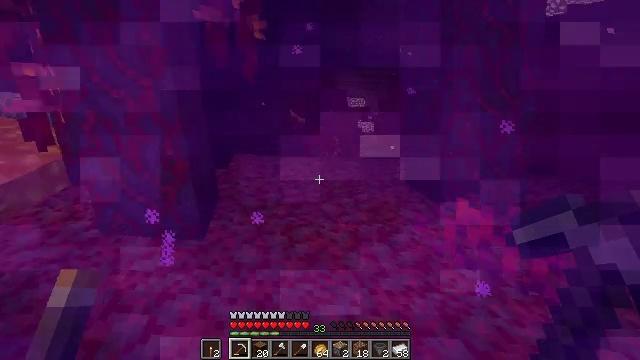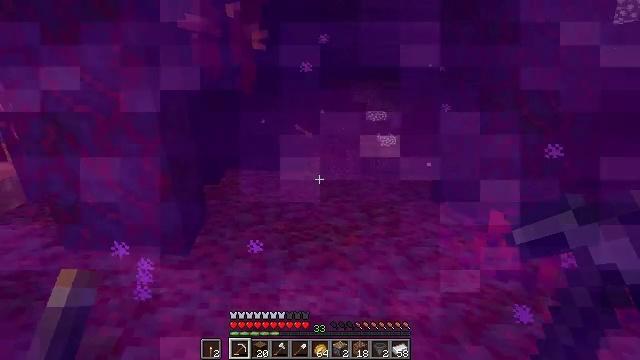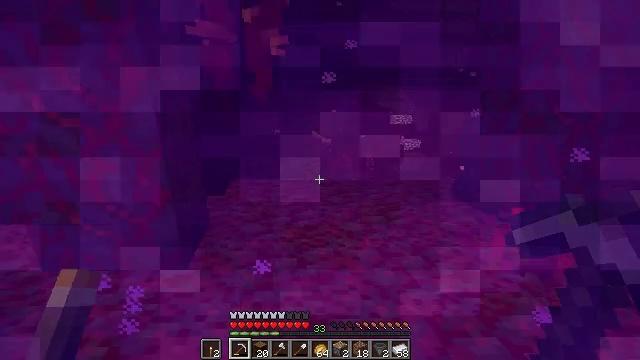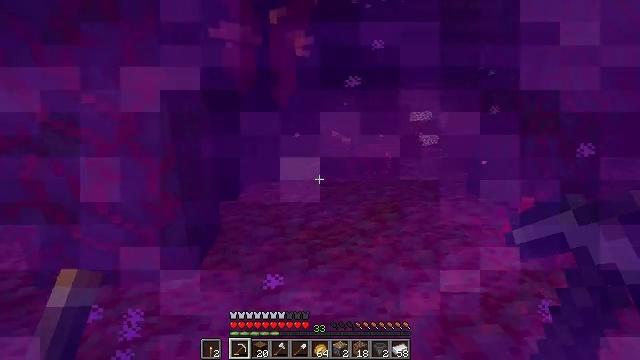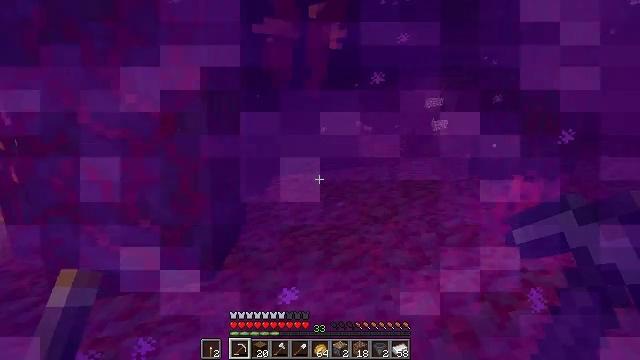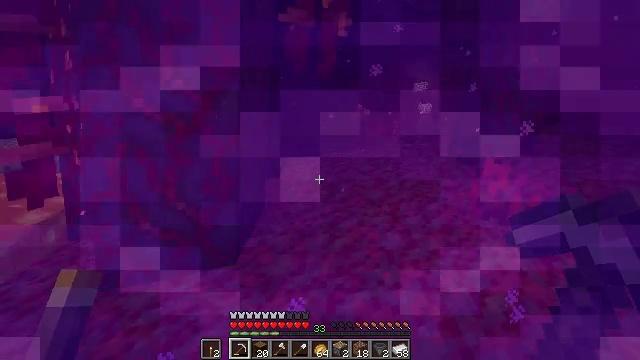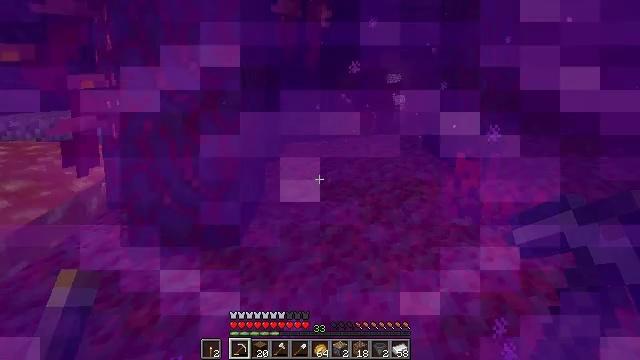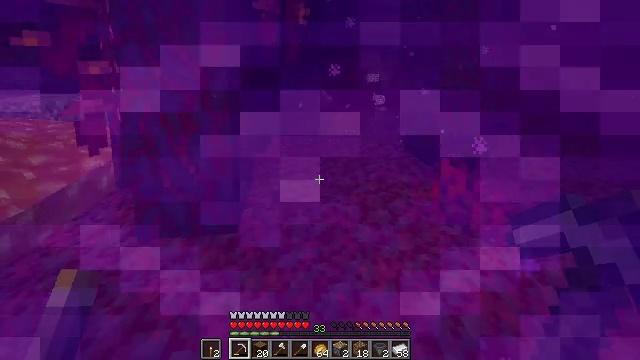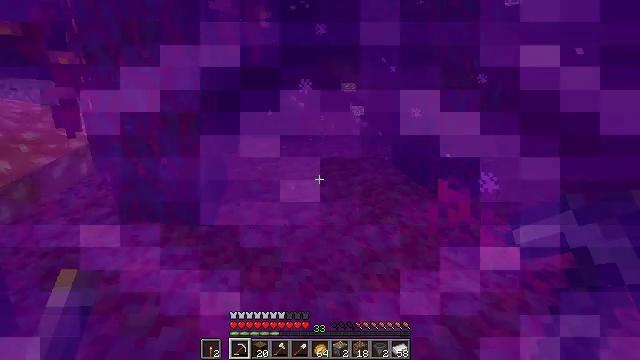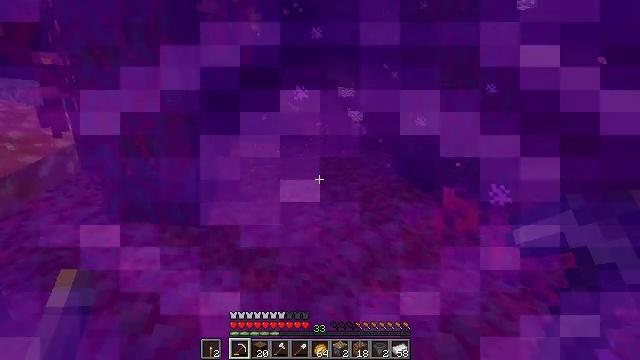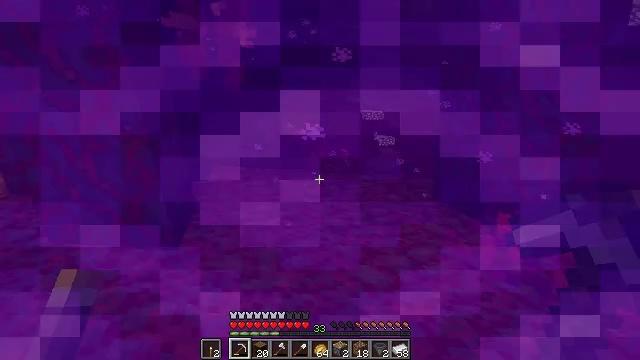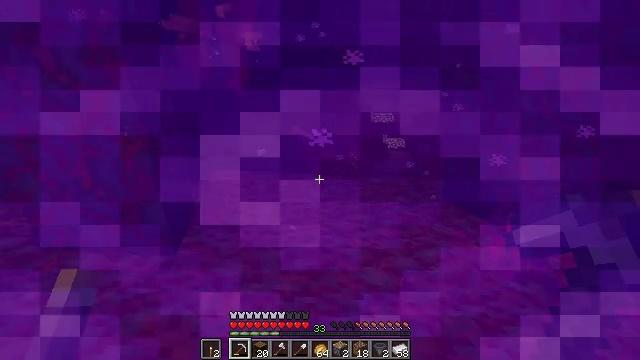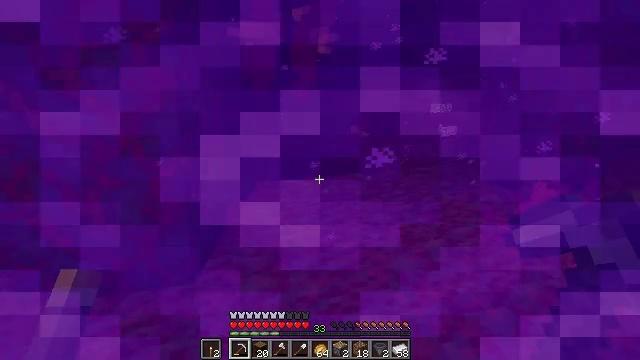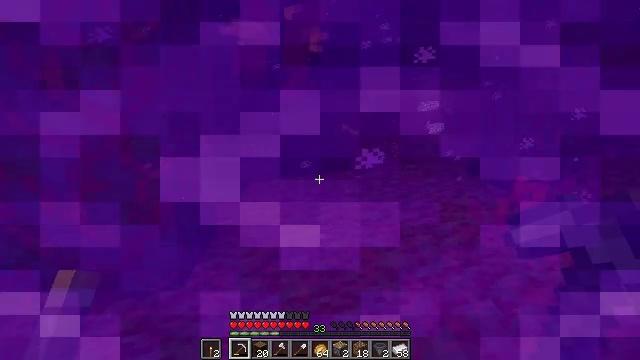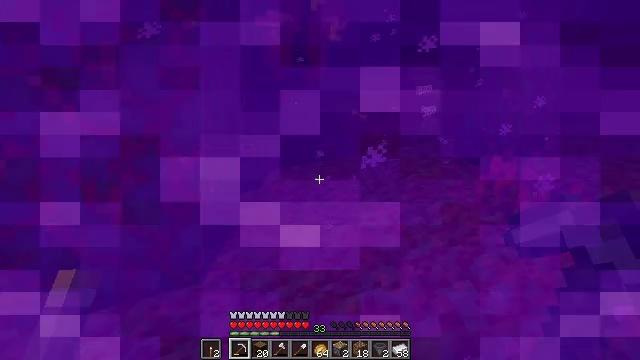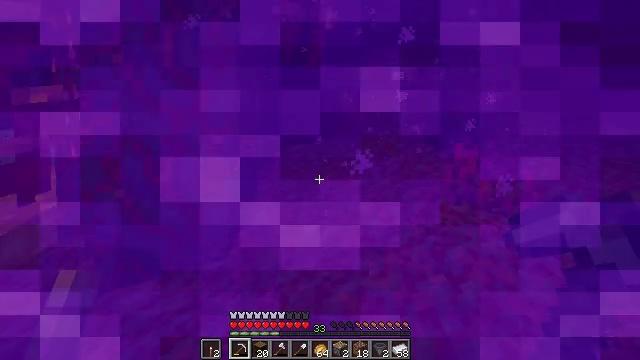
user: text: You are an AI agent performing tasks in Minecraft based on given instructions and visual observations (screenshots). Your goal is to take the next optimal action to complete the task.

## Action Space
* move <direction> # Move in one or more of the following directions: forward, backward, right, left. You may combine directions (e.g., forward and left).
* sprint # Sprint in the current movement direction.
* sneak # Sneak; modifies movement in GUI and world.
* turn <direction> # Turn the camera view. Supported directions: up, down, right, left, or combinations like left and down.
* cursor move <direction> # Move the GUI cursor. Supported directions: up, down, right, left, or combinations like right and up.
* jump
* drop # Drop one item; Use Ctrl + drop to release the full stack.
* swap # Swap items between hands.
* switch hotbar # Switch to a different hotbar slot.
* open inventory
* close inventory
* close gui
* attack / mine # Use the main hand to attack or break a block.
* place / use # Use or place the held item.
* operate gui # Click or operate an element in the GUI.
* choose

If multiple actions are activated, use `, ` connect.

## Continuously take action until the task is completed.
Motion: motion action
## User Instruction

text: Combine redstone torches, stone, and nether quartz to make a comparator.
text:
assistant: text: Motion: no_op
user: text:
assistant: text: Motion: no_op
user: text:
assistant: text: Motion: no_op
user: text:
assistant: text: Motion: no_op
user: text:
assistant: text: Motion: no_op
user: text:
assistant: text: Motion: no_op
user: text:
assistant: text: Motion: no_op
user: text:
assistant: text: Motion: no_op
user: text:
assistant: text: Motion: no_op
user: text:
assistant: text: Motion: no_op
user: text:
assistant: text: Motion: no_op
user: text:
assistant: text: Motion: no_op
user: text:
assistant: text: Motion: turn right
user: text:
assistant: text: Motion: no_op
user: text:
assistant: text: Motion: no_op
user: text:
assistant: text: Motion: no_op
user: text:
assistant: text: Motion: no_op
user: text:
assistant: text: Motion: no_op
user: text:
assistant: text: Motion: no_op
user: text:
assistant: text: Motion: no_op
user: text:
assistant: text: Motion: no_op
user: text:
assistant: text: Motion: no_op
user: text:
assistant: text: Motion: no_op
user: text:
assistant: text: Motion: no_op
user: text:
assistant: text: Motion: no_op
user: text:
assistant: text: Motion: no_op
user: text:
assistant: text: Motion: no_op
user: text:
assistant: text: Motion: no_op
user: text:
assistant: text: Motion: no_op
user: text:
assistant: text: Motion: no_op